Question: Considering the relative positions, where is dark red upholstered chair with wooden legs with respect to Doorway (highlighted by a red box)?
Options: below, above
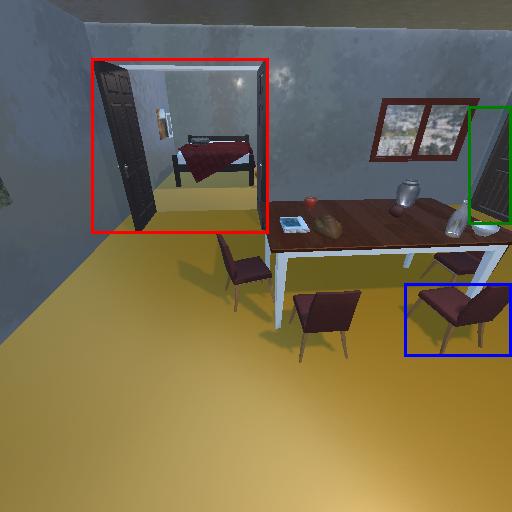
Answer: below